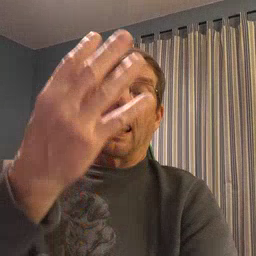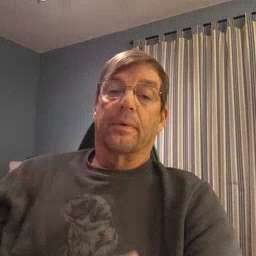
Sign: lamp